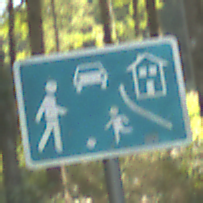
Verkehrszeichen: BeginnVerkehrsberuhigterBereich
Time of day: MorningAfternoon
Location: Outdoor (Nature)
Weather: Clear
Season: NotSpecified
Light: Natural